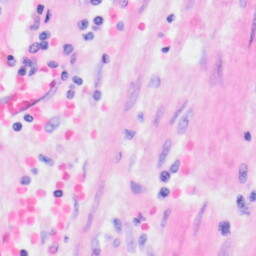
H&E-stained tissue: Kidney